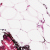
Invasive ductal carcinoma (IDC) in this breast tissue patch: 0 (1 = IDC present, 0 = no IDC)